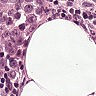
Metastatic tissue present: yes